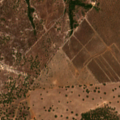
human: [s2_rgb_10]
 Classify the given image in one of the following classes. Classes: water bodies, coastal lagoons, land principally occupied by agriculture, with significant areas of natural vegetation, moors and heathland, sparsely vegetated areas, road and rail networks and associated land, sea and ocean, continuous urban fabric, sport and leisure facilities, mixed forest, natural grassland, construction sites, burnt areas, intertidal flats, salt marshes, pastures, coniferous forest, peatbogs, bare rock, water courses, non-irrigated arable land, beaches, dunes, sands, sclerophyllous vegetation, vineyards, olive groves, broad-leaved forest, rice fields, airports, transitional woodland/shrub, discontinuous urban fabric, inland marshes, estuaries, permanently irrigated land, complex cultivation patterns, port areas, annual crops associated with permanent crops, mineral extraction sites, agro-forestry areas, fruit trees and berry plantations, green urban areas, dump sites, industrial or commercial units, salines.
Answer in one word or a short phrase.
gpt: olive groves, agro-forestry areas, broad-leaved forest, transitional woodland/shrub